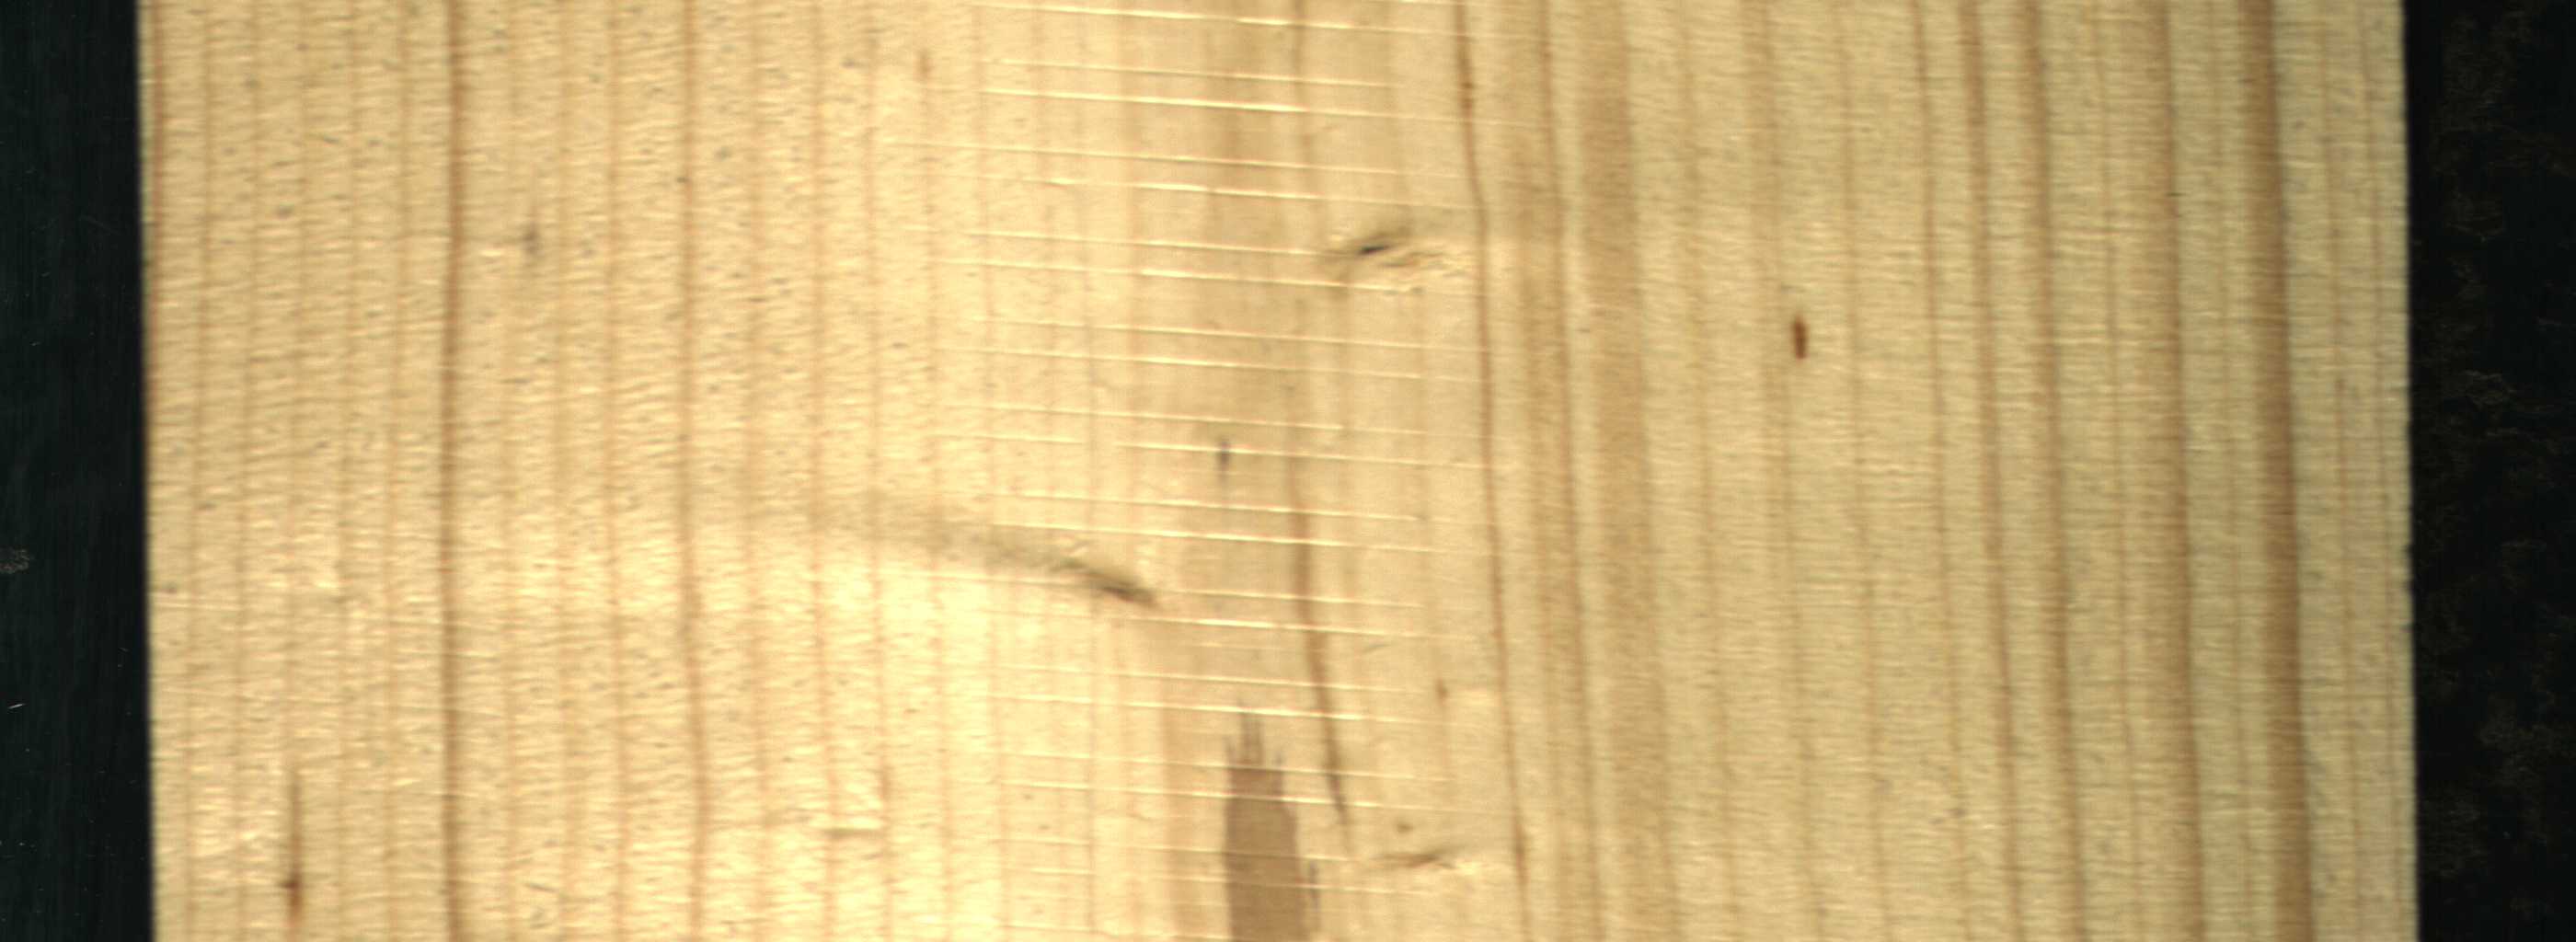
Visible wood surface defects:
Marrow